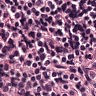
Metastatic tissue present: no